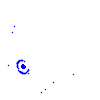
Particle: electron